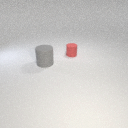
small red rubber cylinder to the right of large gray rubber cylinder